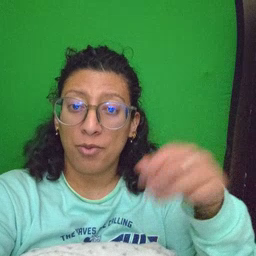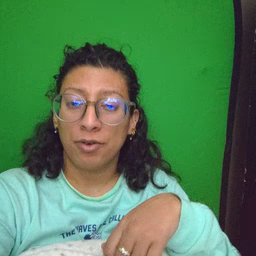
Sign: hello